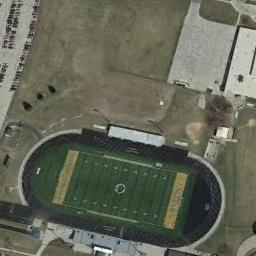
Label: ground_track_field